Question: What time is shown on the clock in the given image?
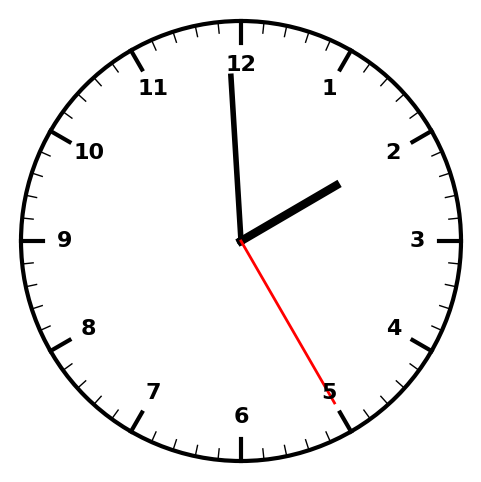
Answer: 01:59:25